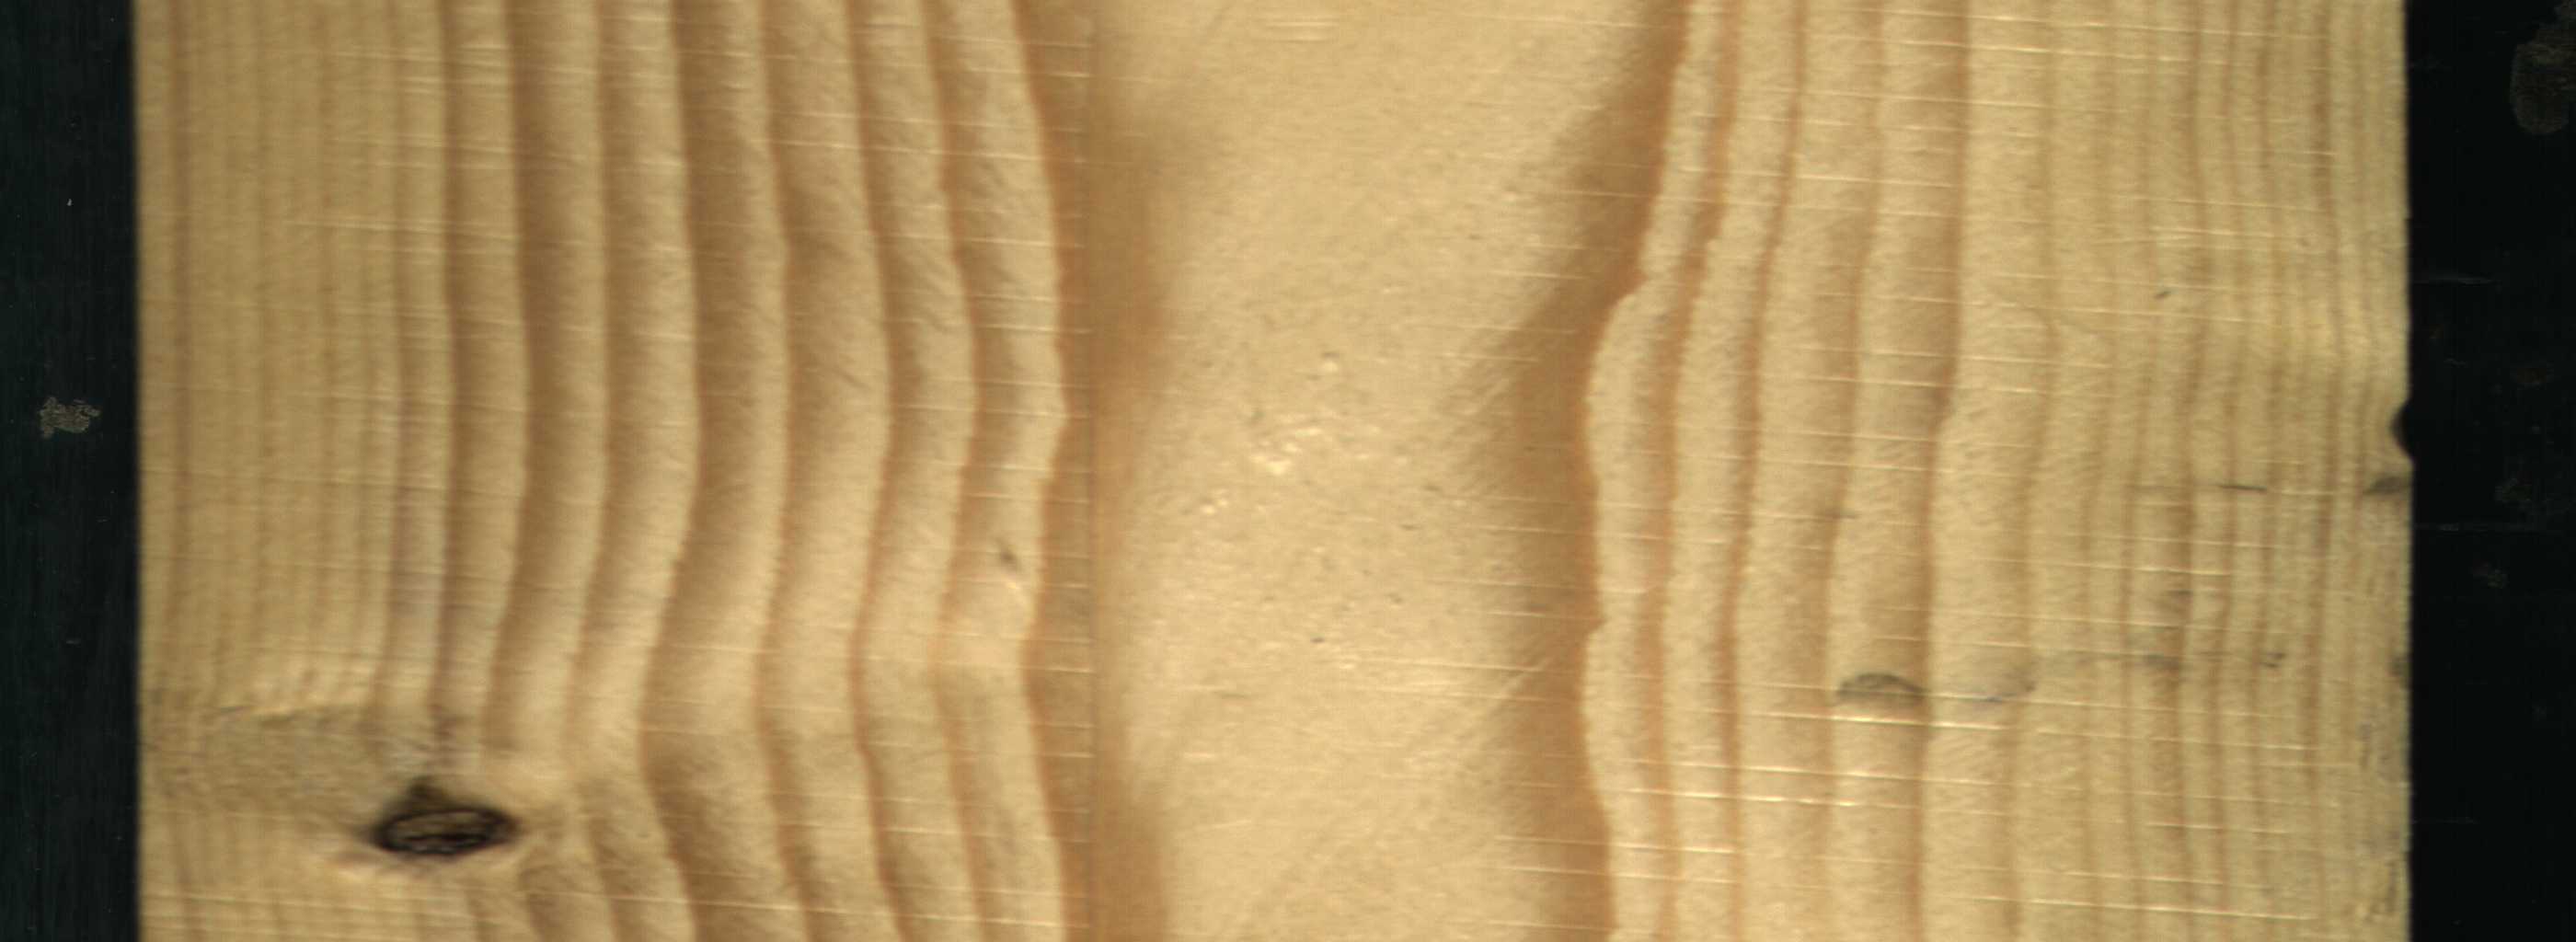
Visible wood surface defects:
Knot_missing
Dead_Knot